Question: I've found the Software <URL> which can retrieve the name of the exported functions from a dll library file:

I would like to know how I can start trying to mimic the same feature of the function-name retrieval in VB.NET or C# code (I don't need to retrieve the adreesses), for a C++ library.
The C++ dll which I would like to test is <URL>
Anyone can guide me?
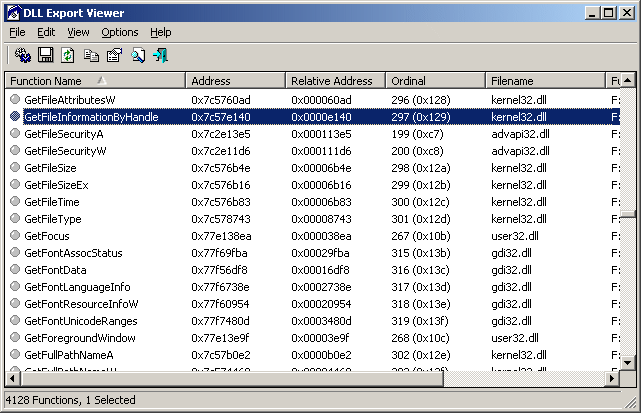
Answer: The file format of .exe and .dll in modern windows are Portable Executable (most common PE or PE32, there is an 64bits version of the format that change the size of some data and extend others).
Info about the format:
<URL>
<URL>
<URL>
<URL>
<URL>
In your specific case you are interesting in the exported data directory (which is the data structure that hold the info about the exported functions of the binary (not only dll can have exported functions)). This data structure contains info about the total number of exported functions, the list of the address of the exported functions, the name (if exist) and ordinals of the exported functions, etc...)
If you want to mimic functionality you need to be able to load the PE File (ex: your .dll file and parse necessary data to reach Export Data Directory, like, MZ Header, PE Header, and finally parse Export Data Directory structures).
There is a very good python library named PyFile (that you can use or at least can give you insides and a way to check for problems), there is also <URL>.
The road to take if you want to doit yourself is:
-Load MZ Header (get PE Header offset)
-Load PE Header (get Export Data Directory Offset)
-Load Export Data Directory Structure (get Numbers of Exported Functions and address of the list of exported functions info)
-Loop the list Loading exported functions info (get the address of the name of exported function)
-Read the name.